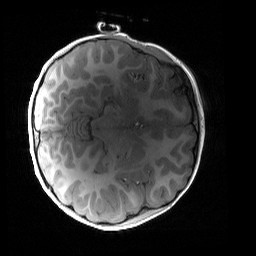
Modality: T1w
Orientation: axial
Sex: male
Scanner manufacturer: siemens
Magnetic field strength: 3 T
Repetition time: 1.9 s
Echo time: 0.00243 s